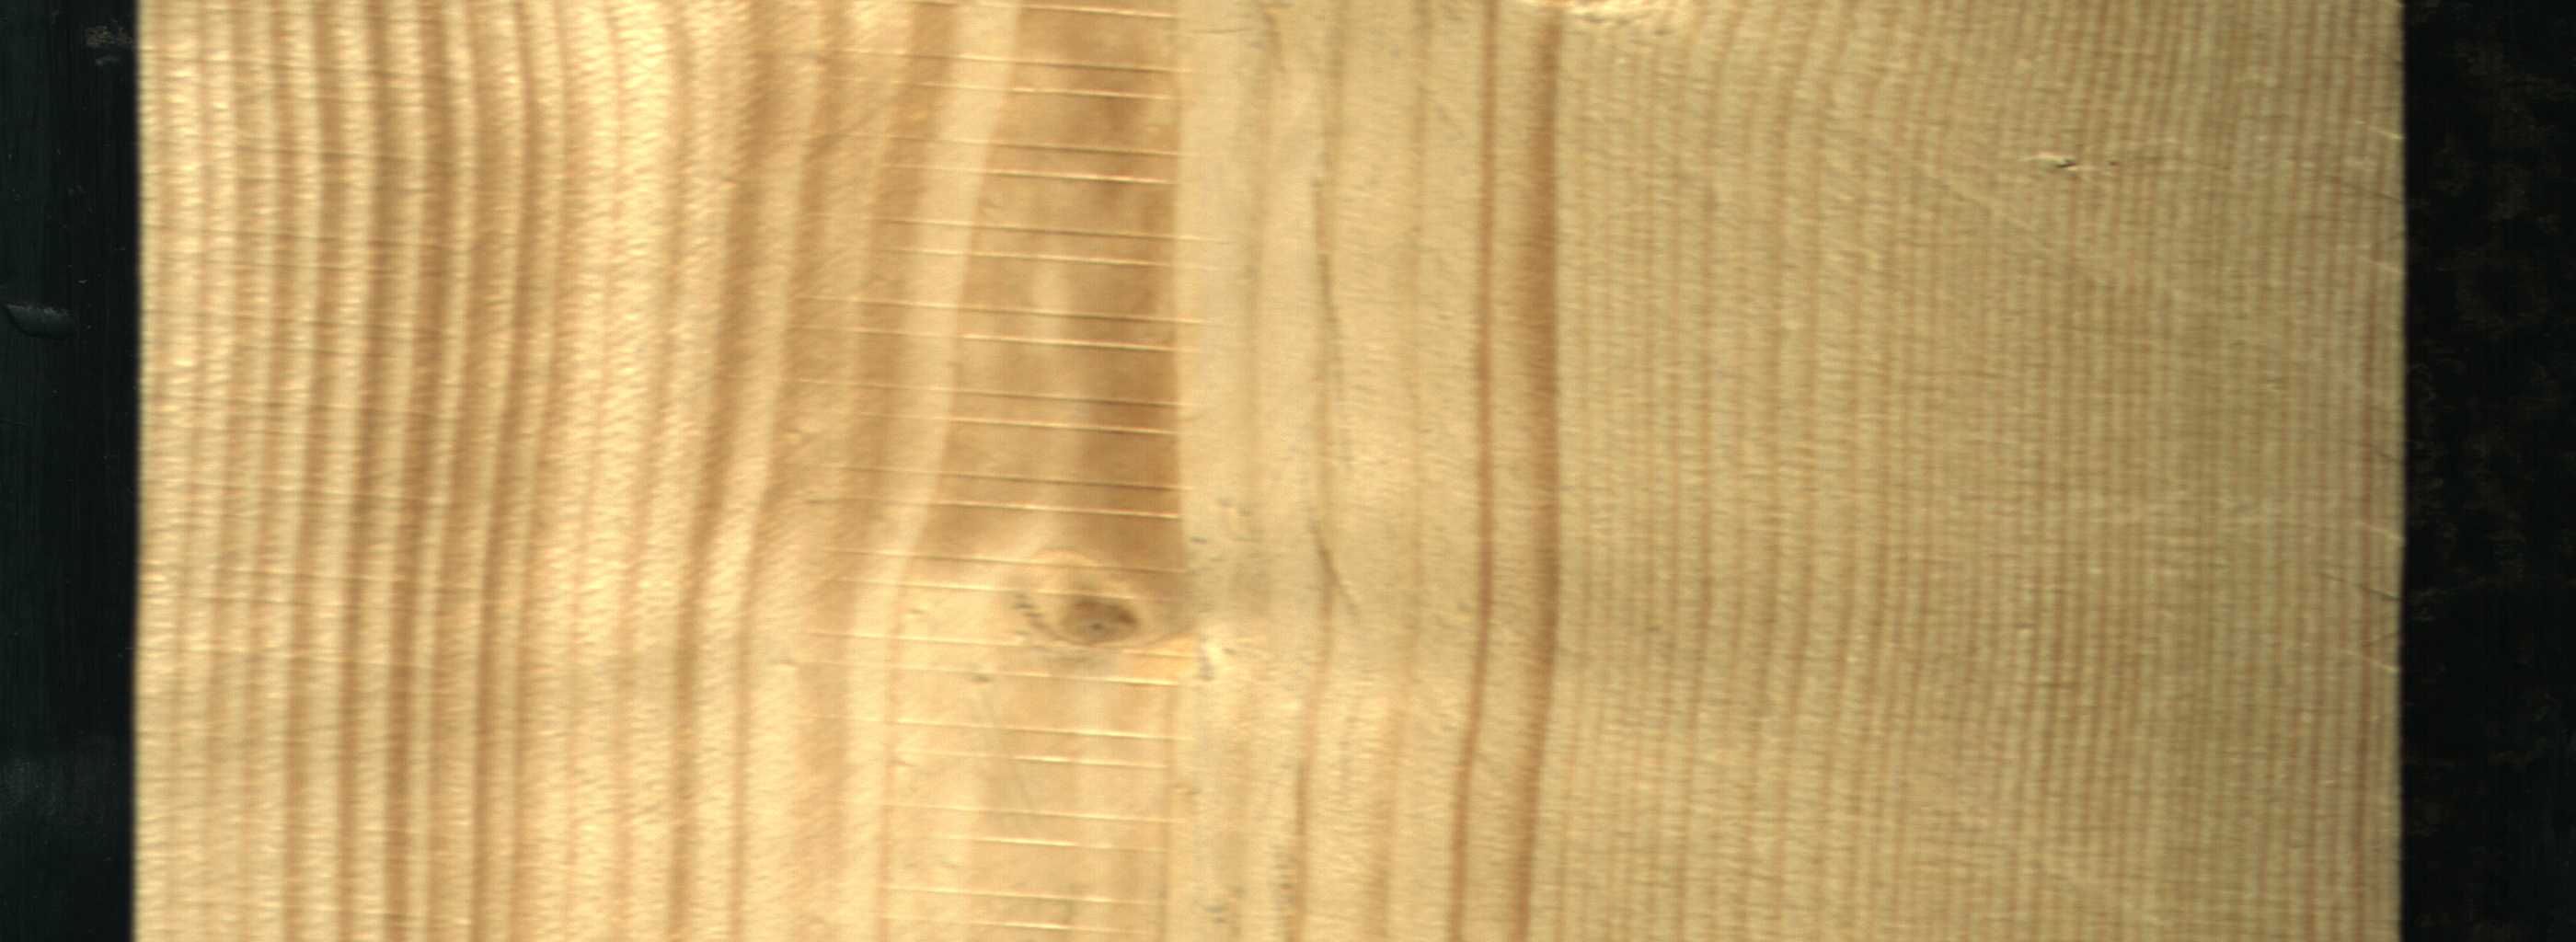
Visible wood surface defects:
Live_Knot